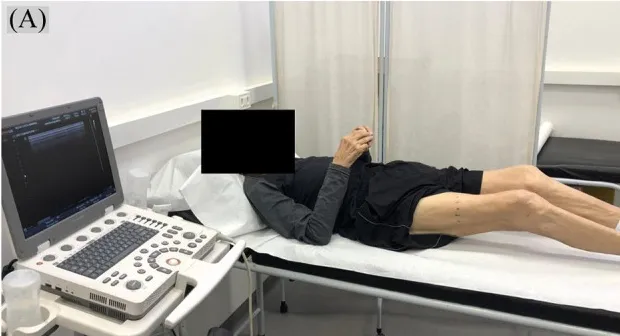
Positioning.
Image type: medical_photograph (skin_photograph)